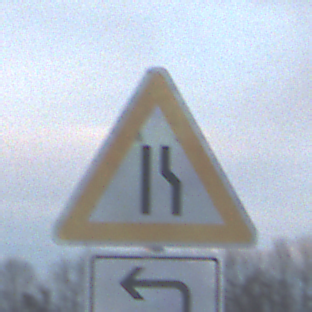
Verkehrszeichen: EinseitigVerengteFahrbahnRechts
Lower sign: RichtungsangabeDurchPfeile2
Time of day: SunriseSunset
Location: Outdoor (Nature)
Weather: PartlyCloudy
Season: NotSpecified
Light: Natural